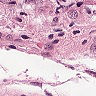
Metastatic tissue present: yes